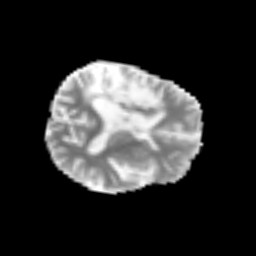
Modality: MD
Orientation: axial
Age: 54
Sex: male
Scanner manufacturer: siemens
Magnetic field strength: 3 T
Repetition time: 3.2 s
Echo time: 0.081 s